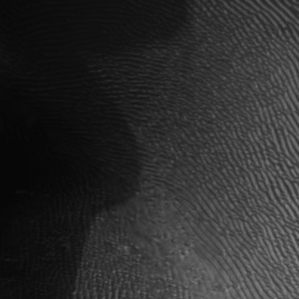
Label: frost